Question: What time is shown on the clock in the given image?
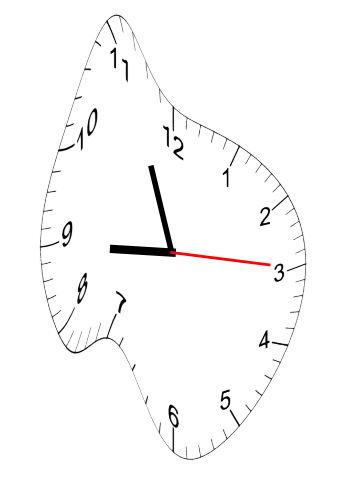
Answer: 08:56:15